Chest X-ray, PA view. Patient: 49 years old, sex M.
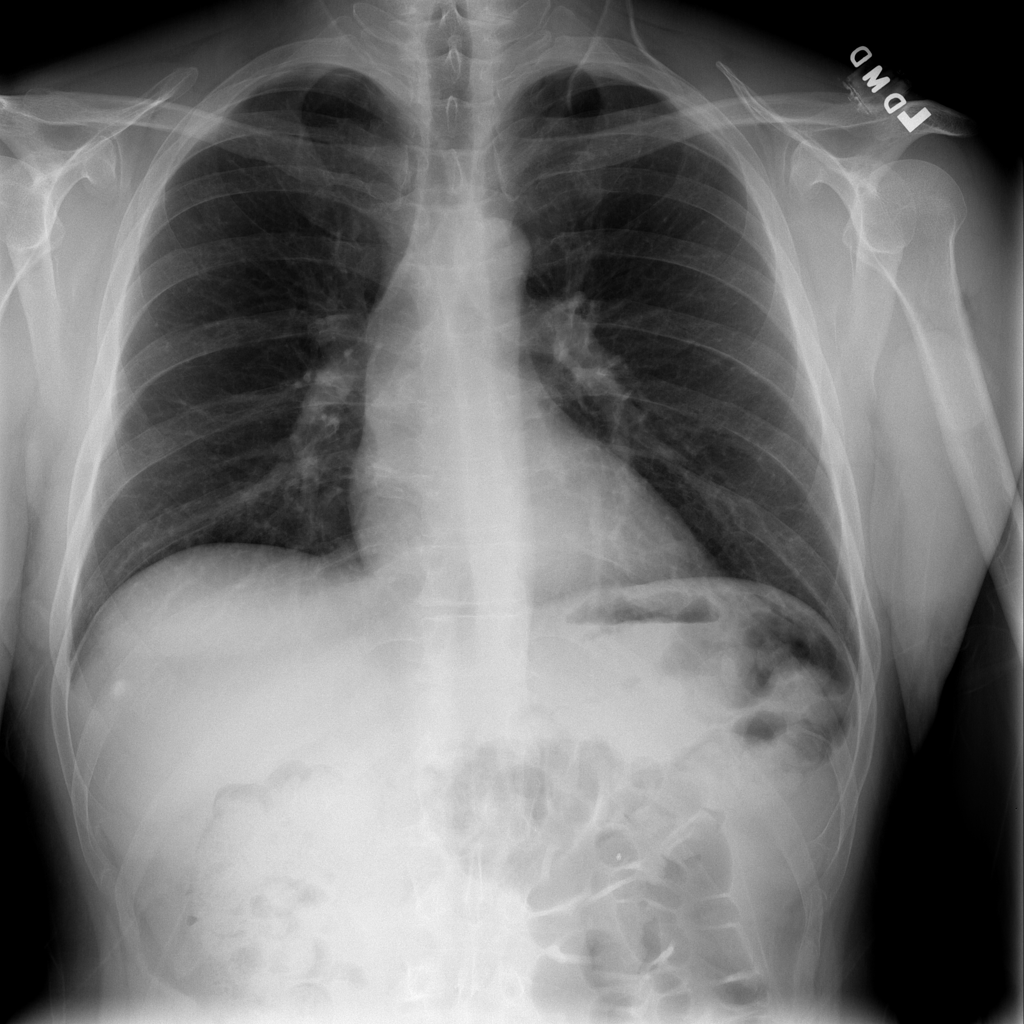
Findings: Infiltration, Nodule